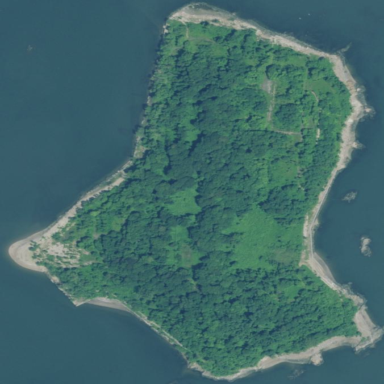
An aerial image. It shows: Islet along the natural coastline.